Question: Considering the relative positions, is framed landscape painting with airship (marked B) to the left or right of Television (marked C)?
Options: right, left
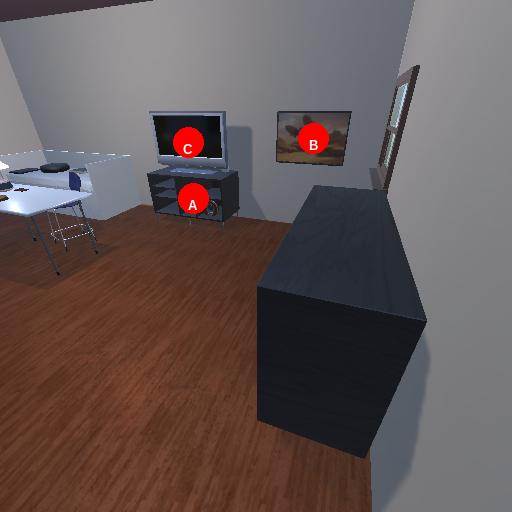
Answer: right